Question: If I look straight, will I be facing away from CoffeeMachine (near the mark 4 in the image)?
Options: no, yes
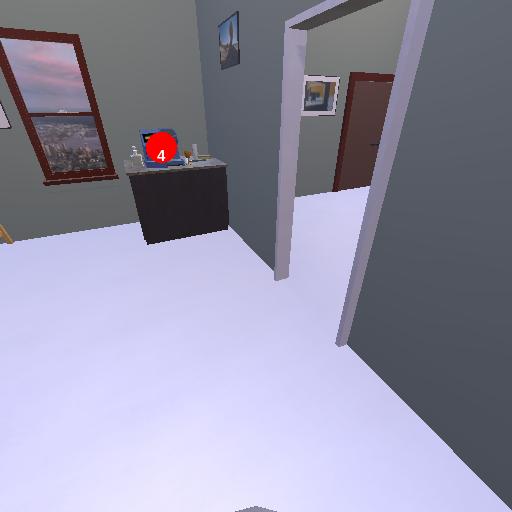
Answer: no